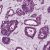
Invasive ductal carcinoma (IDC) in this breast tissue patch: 1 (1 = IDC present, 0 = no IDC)